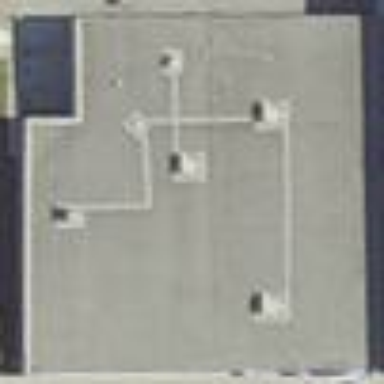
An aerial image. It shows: Building serving as food bank.